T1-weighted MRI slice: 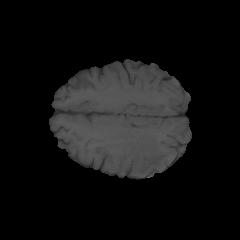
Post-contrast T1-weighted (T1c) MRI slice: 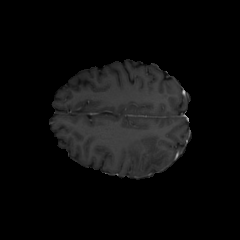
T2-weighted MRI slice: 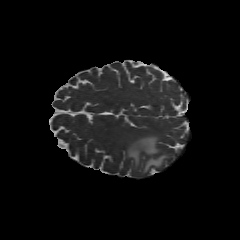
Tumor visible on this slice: yes